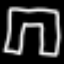
Label: pants